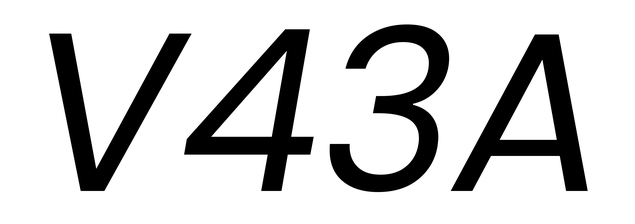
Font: Poppins-Italic